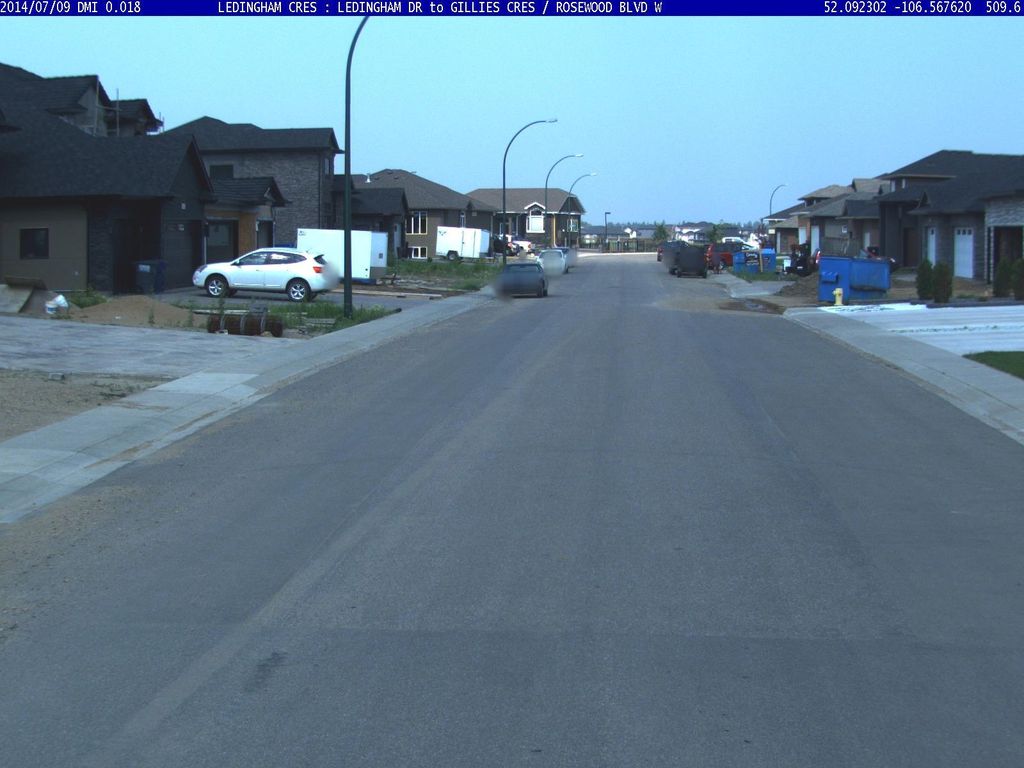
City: saskatoon